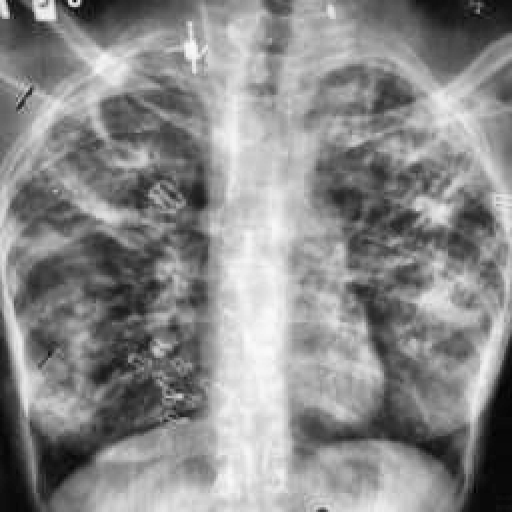
Finding: TUBERCULOSIS